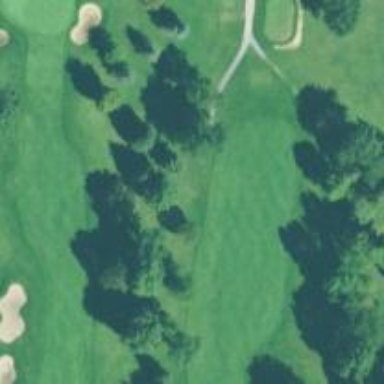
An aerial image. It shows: Golf hole.